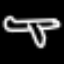
Label: airplane